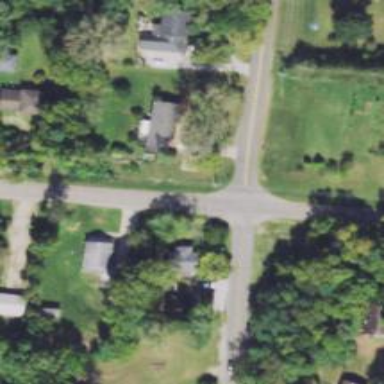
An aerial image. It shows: Road with stop sign.